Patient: sex M, age 73
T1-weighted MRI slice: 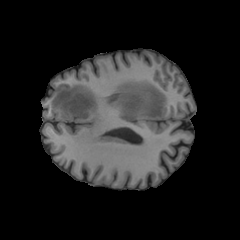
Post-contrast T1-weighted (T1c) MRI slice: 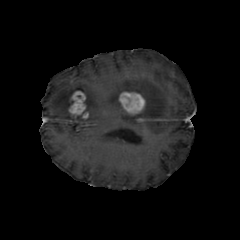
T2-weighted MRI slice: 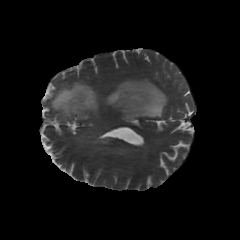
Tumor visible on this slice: yes
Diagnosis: Glioblastoma, IDH-wildtype
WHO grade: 4